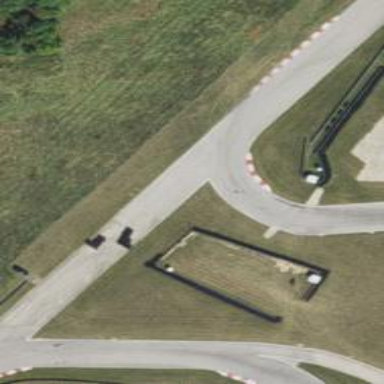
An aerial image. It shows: Raceway for motor sports.